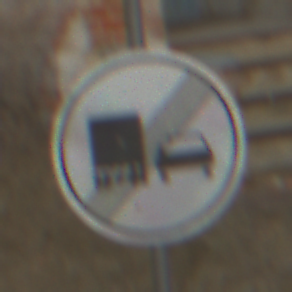
Verkehrszeichen: EndeUeberholverbotKraftfahrzeuge
Umgebung: Outdoor, Nature
Tageszeit: MorningAfternoon
Wetter: PartlyCloudy
Licht: Natural
Jahreszeit: Autumn
Kontrast: LowContrast